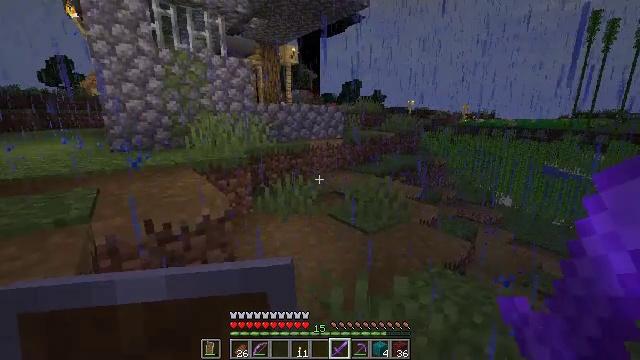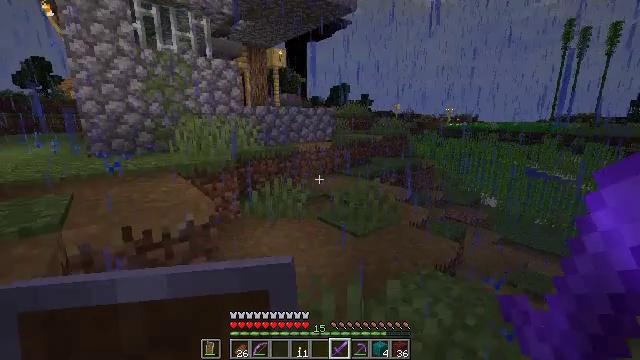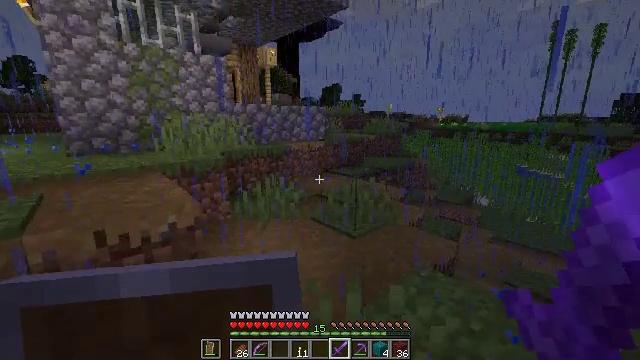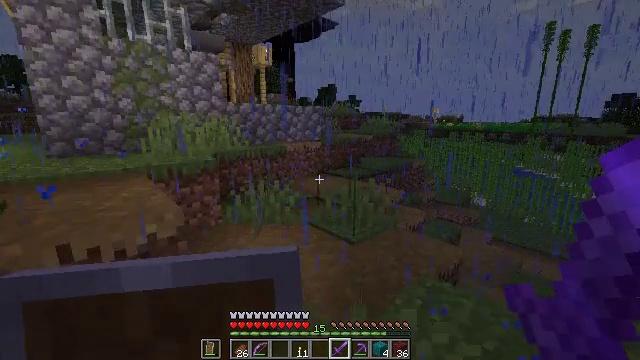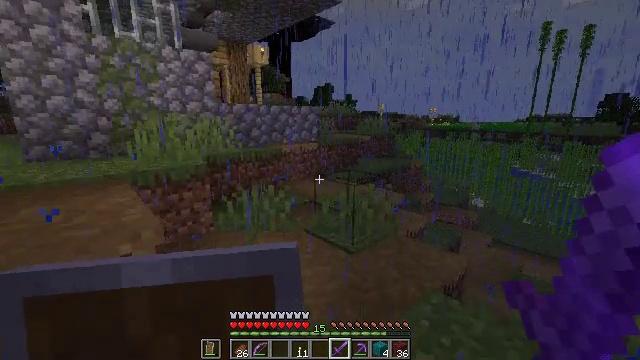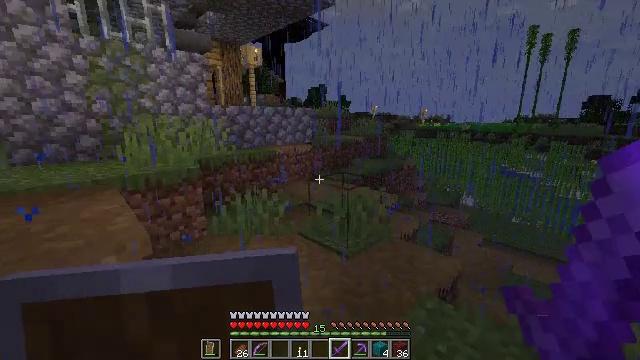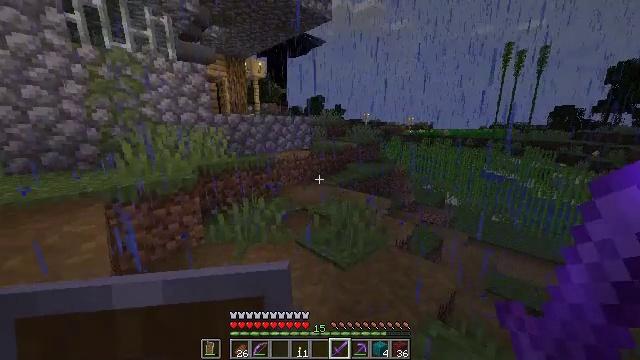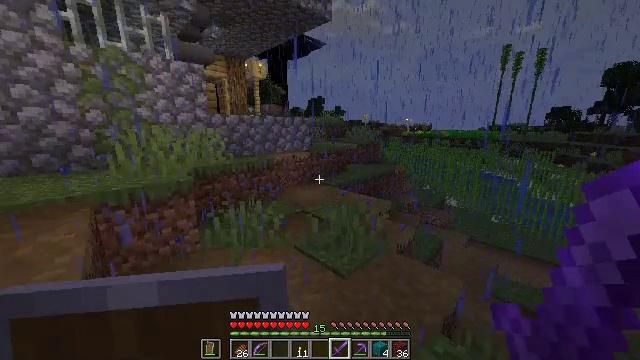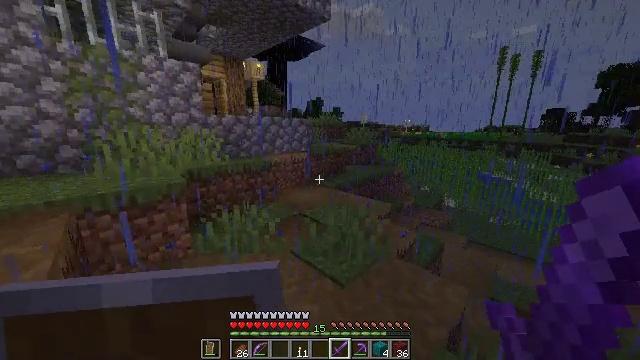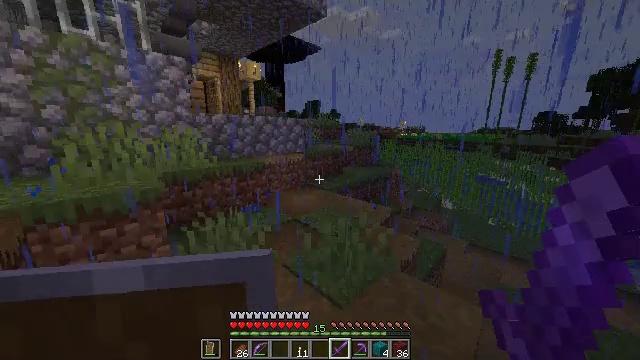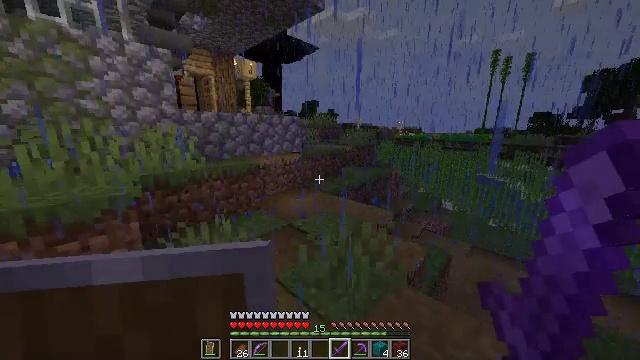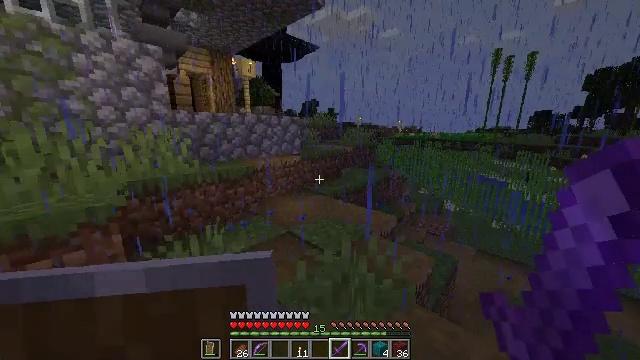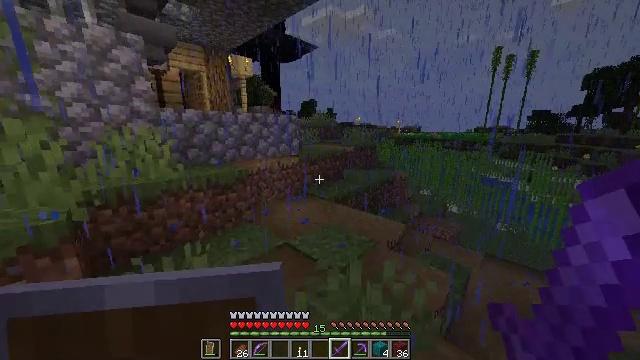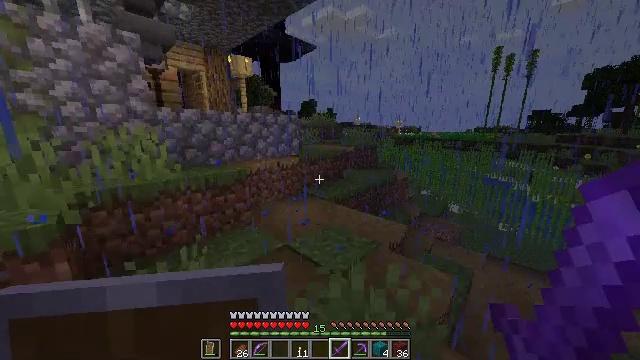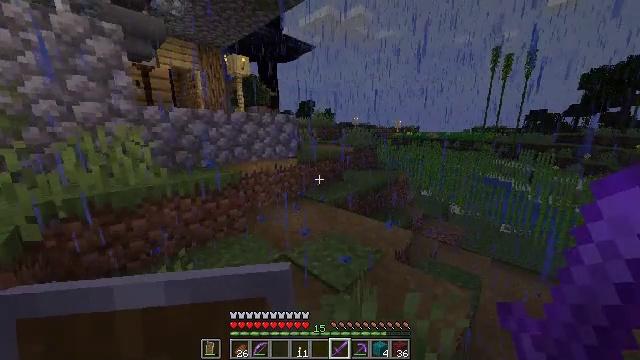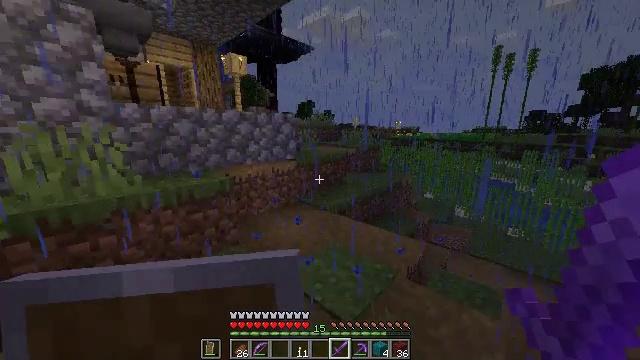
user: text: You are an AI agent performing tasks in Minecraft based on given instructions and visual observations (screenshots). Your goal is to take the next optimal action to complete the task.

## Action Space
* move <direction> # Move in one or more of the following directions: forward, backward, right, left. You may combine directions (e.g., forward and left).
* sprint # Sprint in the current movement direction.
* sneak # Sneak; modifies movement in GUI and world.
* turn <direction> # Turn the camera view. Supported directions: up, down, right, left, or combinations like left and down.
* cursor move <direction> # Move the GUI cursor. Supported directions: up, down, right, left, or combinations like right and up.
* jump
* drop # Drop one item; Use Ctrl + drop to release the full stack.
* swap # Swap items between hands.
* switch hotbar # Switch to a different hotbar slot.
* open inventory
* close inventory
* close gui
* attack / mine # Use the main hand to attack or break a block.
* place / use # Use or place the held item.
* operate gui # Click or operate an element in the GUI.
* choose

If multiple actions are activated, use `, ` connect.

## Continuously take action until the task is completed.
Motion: motion action
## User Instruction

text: Get an ender eye by combining ender pearl and blaze powder in the crafting table.
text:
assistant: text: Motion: move forward, turn right
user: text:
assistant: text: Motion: move forward, turn right
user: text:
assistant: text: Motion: no_op
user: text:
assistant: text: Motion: move forward
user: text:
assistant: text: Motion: move forward, turn right
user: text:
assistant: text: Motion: move forward
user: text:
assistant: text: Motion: move forward
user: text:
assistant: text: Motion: move forward
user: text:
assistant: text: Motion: move forward
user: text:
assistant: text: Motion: move forward
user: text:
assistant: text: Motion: move forward
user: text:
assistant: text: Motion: move forward
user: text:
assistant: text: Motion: move forward
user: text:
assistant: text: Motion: move forward
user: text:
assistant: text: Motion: move forward
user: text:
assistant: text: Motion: move forward
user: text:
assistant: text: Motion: move forward
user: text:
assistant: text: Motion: move forward
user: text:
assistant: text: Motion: move forward, turn right
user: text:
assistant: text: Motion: move forward
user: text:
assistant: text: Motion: move forward
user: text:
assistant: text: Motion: move forward
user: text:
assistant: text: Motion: move forward
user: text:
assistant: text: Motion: move forward
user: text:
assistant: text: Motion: move forward
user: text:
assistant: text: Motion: move forward
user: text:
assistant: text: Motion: move forward
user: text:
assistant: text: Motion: move forward, jump
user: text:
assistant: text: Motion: move forward, turn left, jump
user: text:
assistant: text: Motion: move forward, turn left, jump